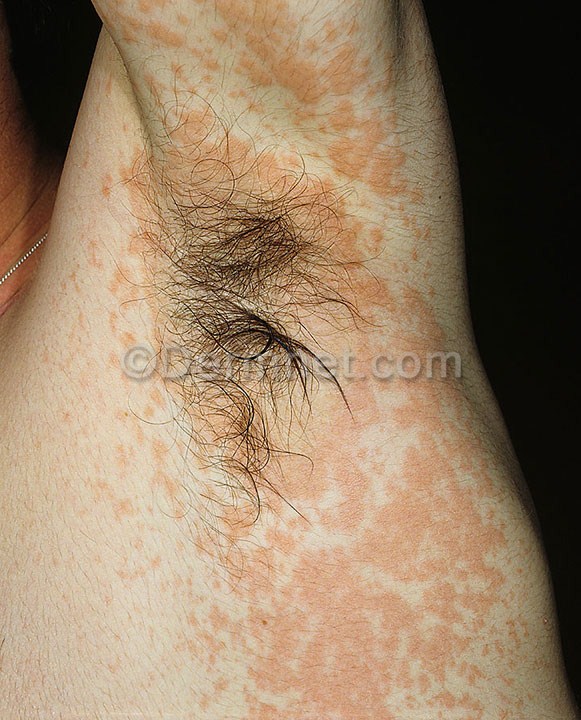
Disease: Poison Ivy Photos and other Contact Dermatitis